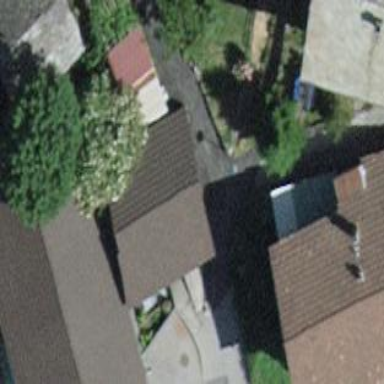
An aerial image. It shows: Garage building.